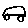
Label: car